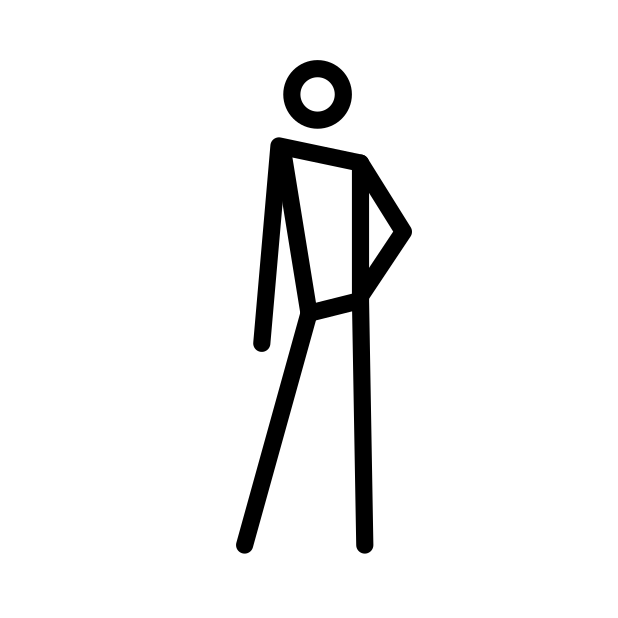
stick figure leaning right